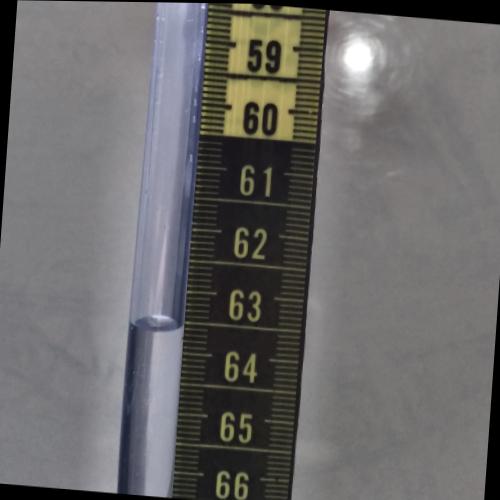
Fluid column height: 63.6 cm